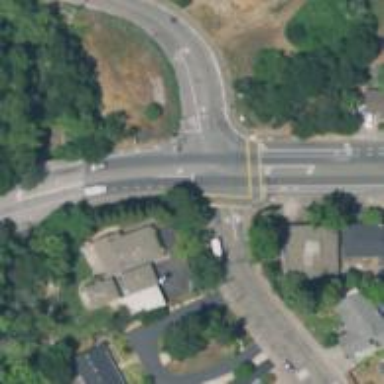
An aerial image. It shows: Marked crossing on footway.